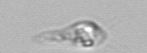
Label: Amoeba